Question: I am new to windows phone app development and I am coming from an android background. So I have this app where I display the list of some places and on clicking on any place the user is to be shown the route from his/her current location to the location of the place. I am able to achieve this. However on going back and clicking another place, it shows both the the previous route to previous location and the current path too.
The code for the Map Page is
'''
namespace MapApper
{
/// <summary>
/// An empty page that can be used on its own or navigated to within a Frame.
/// </summary>
public sealed partial class MainPage : Page
{
private double latitude, longitude;
public MainPage()
{
this.InitializeComponent();
this.NavigationCacheMode = NavigationCacheMode.Required;
}
private async void GetRouteAndDirections()
{
Geolocator geolocator = new Geolocator();
Geoposition geoposition = null;
geoposition = await geolocator.GetGeopositionAsync();
// Start at Microsoft in Redmond, Washington.
BasicGeoposition startLocation = new BasicGeoposition();
startLocation.Latitude = geoposition.Coordinate.Latitude;
startLocation.Longitude = geoposition.Coordinate.Longitude;
Geopoint startPoint = new Geopoint(startLocation);
// End at the city of Seattle, Washington.
BasicGeoposition endLocation = new BasicGeoposition();
endLocation.Latitude = latitude;
endLocation.Longitude = longitude;
Geopoint endPoint = new Geopoint(endLocation);
// Get the route between the points.
MapRouteFinderResult routeResult =
await MapRouteFinder.GetDrivingRouteAsync(
startPoint,
endPoint,
MapRouteOptimization.Time,
MapRouteRestrictions.None);
textblock.Text = routeResult.Status.ToString()+latitude+longitude;
if (routeResult.Status == MapRouteFinderStatus.Success)
{
// Use the route to initialize a MapRouteView.
MapRouteView viewOfRoute = new MapRouteView(routeResult.Route);
viewOfRoute.RouteColor = Colors.Yellow;
viewOfRoute.OutlineColor = Colors.Black;
// Add the new MapRouteView to the Routes collection
// of the MapControl.
mapper.Routes.Add(viewOfRoute);
// Fit the MapControl to the route.
await mapper.TrySetViewBoundsAsync(
routeResult.Route.BoundingBox,
null,
Windows.UI.Xaml.Controls.Maps.MapAnimationKind.None);
}
}
/// <summary>
/// Invoked when this page is about to be displayed in a Frame.
/// </summary>
/// <param name="e">Event data that describes how this page was reached.
/// This parameter is typically used to configure the page.</param>
protected override void OnNavigatedTo(NavigationEventArgs e)
{
// TODO: Prepare page for display here.
textblock.Text = "EnteringOn";
show s = (show)e.Parameter;
latitude = s.latitude;
longitude = s.longitude;
GetRouteAndDirections();
Windows.Phone.UI.Input.HardwareButtons.BackPressed += HardwareButtons_BackPressed;
// TODO: If your application contains multiple pages, ensure that you are
// handling the hardware Back button by registering for the
// Windows.Phone.UI.Input.HardwareButtons.BackPressed event.
// If you are using the NavigationHelper provided by some templates,
// this event is handled for you.
}
private void HardwareButtons_BackPressed(object sender, Windows.Phone.UI.Input.BackPressedEventArgs e)
{
e.Handled = true;
if (Frame.CanGoBack)
Frame.GoBack();
}
}
}
'''
This is how I am getting the path for previous request and the current request together.

I am looking for something like 'Activity.finish()' in android, I know both the technology are very different.
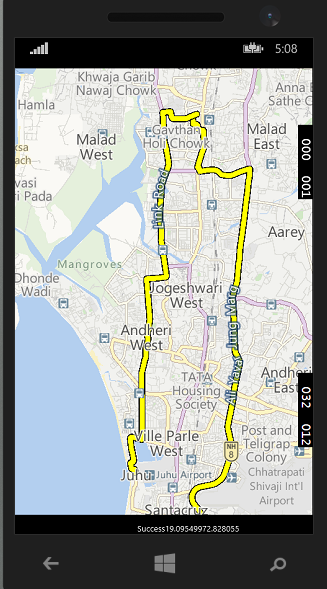
Answer: Apart from the correct back-stack usage as Gerald has mentioned, you also would want to pass the 'latitude' and 'longitude' to the 'GetRouteAndDirections' function as parameters and so your code would look like:
'''
namespace MapApper
{
public sealed partial class MainPage : Page
{
// private double latitude, longitude; // comment this
public MainPage()
{
this.InitializeComponent();
this.NavigationCacheMode = NavigationCacheMode.Required;
}
private async void GetRouteAndDirections(double latitude, double longitude)
{
//... your code
endLocation.Latitude = latitude;
endLocation.Longitude = longitude;
//... your code
}
protected override void OnNavigatedTo(NavigationEventArgs e)
{
//... your code
show s = (show)e.Parameter;
// latitude = s.latitude; // comment this
// longitude = s.longitude; // comment this
GetRouteAndDirections((double)s.latitude, (double)s.longitude); // you might want to cast the lat and lon as double
//... your code
}
//... your code
}
}
'''
Try this and see if it would fix your issue.